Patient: sex M, age 48
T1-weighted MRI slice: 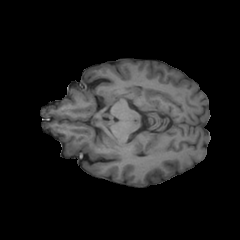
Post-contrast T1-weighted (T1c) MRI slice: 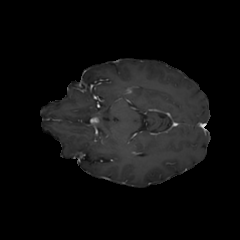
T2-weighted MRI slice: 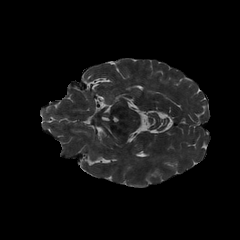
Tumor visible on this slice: no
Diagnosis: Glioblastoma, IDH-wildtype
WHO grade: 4